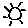
Label: sun